Chest X-ray. View position: AP
Patient age: 28
Patient sex: M
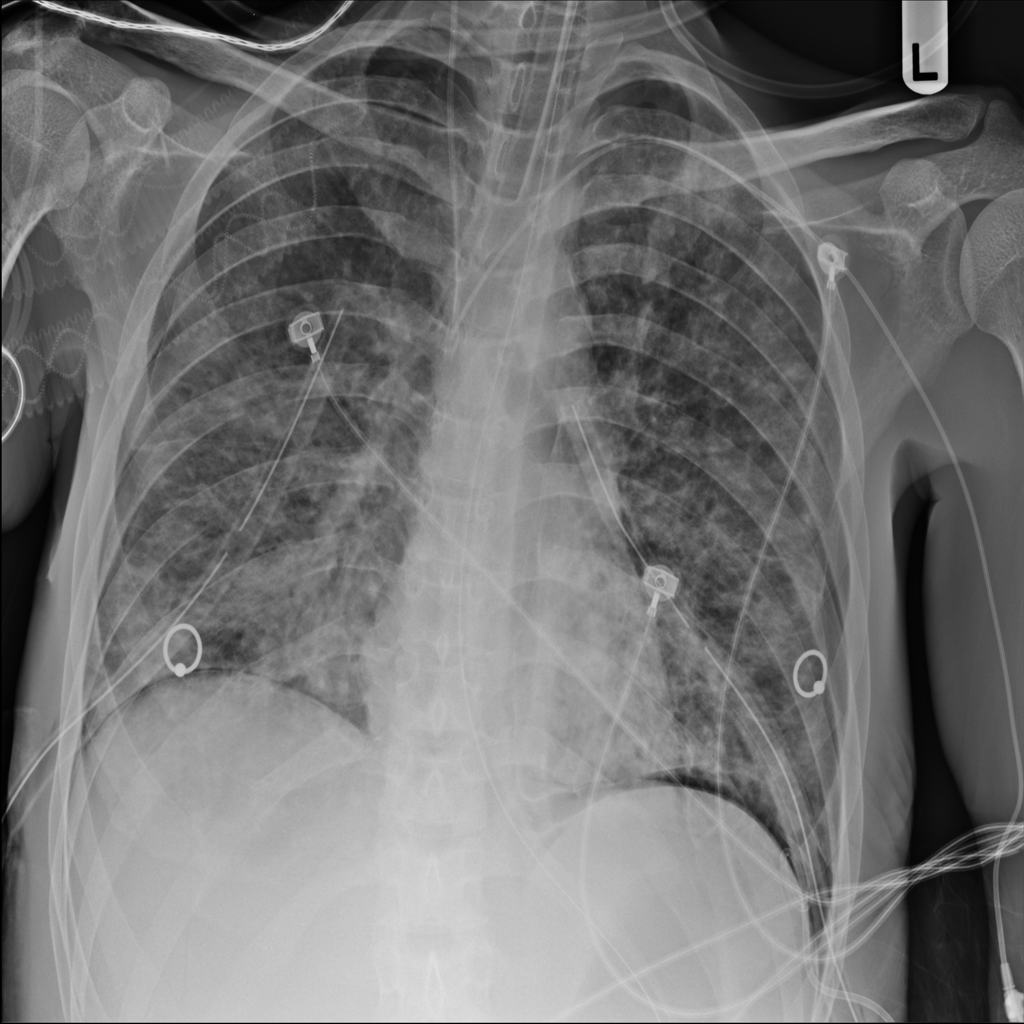
Finding: Pneumothorax